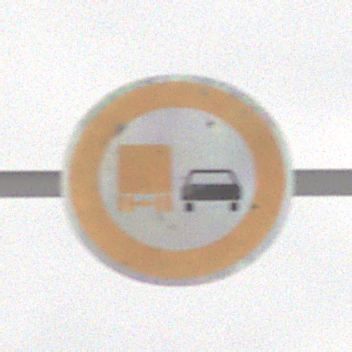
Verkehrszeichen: UeberholverbotKraftfahrzeuge
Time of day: MorningAfternoon
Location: Outdoor (Nature)
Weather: Overcast
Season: Winter
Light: Natural